Interaction volume radius: 10 \u00c5
Interaction volume height: 10 \u00c5
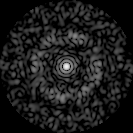
Disorder parameter: 0.854